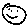
Label: smiley face